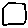
Label: hexagon